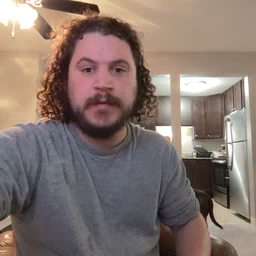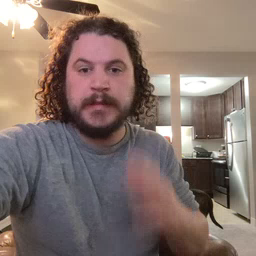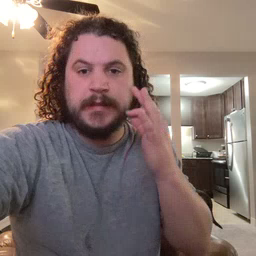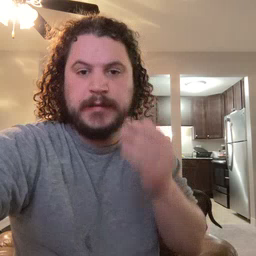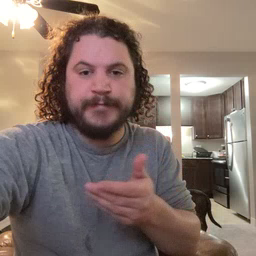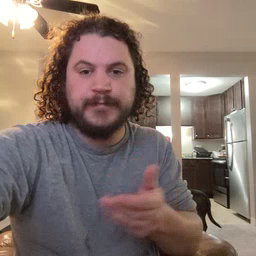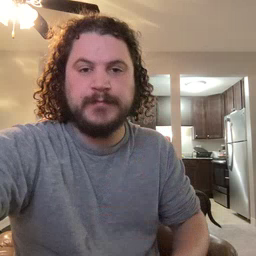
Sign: kitty